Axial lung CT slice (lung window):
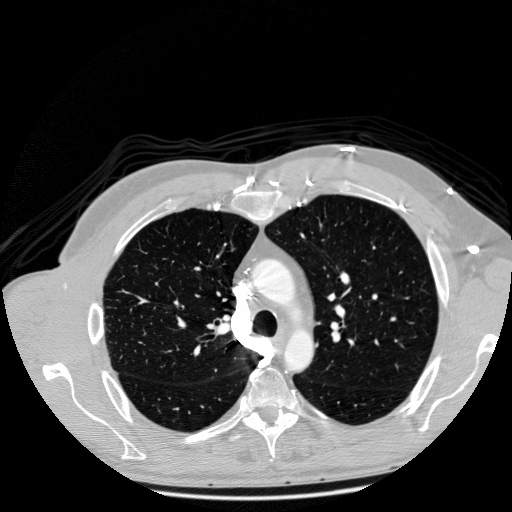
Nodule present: no